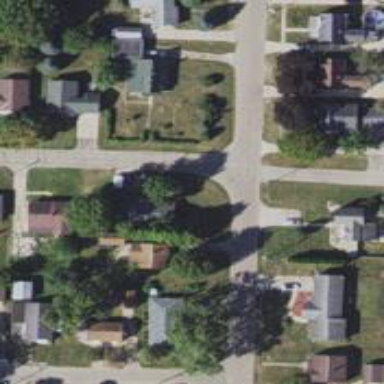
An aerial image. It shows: Residential road.